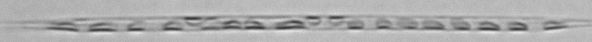
Label: Rhizosolenia